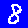
Digit: 8